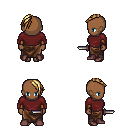
a pixel art fantasy rpg character, female body template, human, dark skin, maroon long-sleeve shirt, robe skirt, blonde long mohawk hairstyle, cloth bracers, maroon shoes, dagger, four views (front, back, left, right), 2x2 character sprite sheet, small pixel art, hard edges, no anti-aliasing